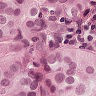
Metastatic tissue present: yes